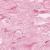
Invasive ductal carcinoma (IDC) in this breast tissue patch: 0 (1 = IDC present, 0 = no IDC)